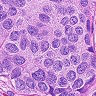
Metastatic tissue present: yes